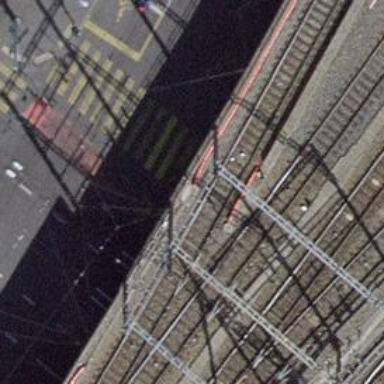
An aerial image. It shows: Railway track with contact lines for electrification.